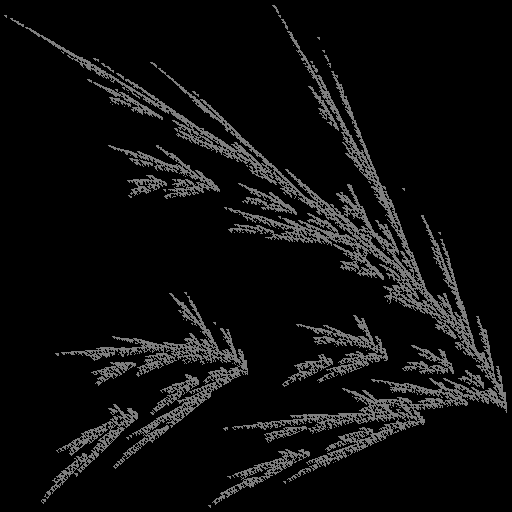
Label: filmyfern